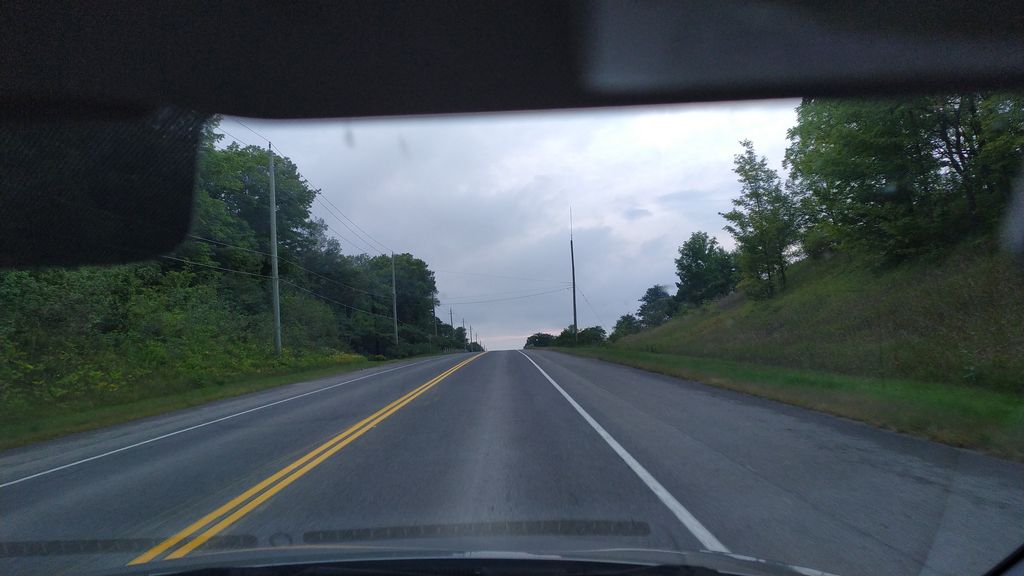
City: kitchener-waterloo